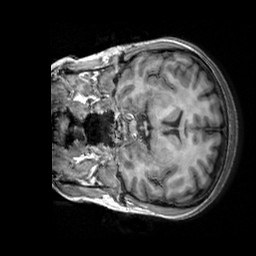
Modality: T1w
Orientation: coronal
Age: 27
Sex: female
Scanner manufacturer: siemens
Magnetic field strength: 3 T
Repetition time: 2.3 s
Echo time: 0.00303 s